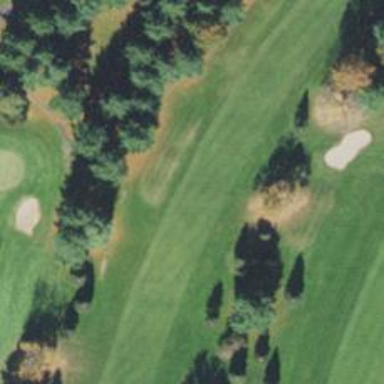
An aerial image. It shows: View of golf hole.